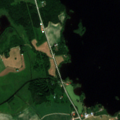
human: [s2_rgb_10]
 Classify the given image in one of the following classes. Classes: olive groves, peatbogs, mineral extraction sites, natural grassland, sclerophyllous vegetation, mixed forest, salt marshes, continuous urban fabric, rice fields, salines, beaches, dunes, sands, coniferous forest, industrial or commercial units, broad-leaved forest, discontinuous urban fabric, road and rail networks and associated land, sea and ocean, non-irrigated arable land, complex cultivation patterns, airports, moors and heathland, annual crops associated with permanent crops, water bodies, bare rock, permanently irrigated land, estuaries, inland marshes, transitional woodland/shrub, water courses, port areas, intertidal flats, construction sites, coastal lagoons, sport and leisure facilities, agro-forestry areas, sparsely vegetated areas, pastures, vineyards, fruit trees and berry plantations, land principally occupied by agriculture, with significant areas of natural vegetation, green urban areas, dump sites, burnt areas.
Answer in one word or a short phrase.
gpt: non-irrigated arable land, land principally occupied by agriculture, with significant areas of natural vegetation, mixed forest, water bodies